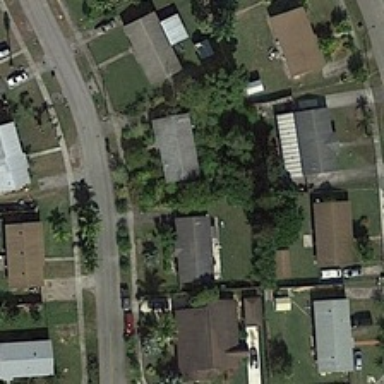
Some buildings and green trees are in two sides of a road in a medium residential area .